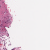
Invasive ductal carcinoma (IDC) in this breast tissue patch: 0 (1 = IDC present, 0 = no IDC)